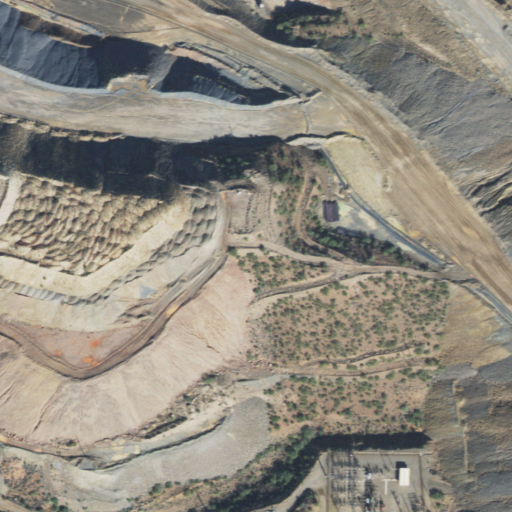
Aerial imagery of mountain in Arizona named Sonora Hill containing shrub, barren land, open development, and high intensity development